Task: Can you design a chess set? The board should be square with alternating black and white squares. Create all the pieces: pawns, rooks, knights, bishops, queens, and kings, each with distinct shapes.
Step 4632:
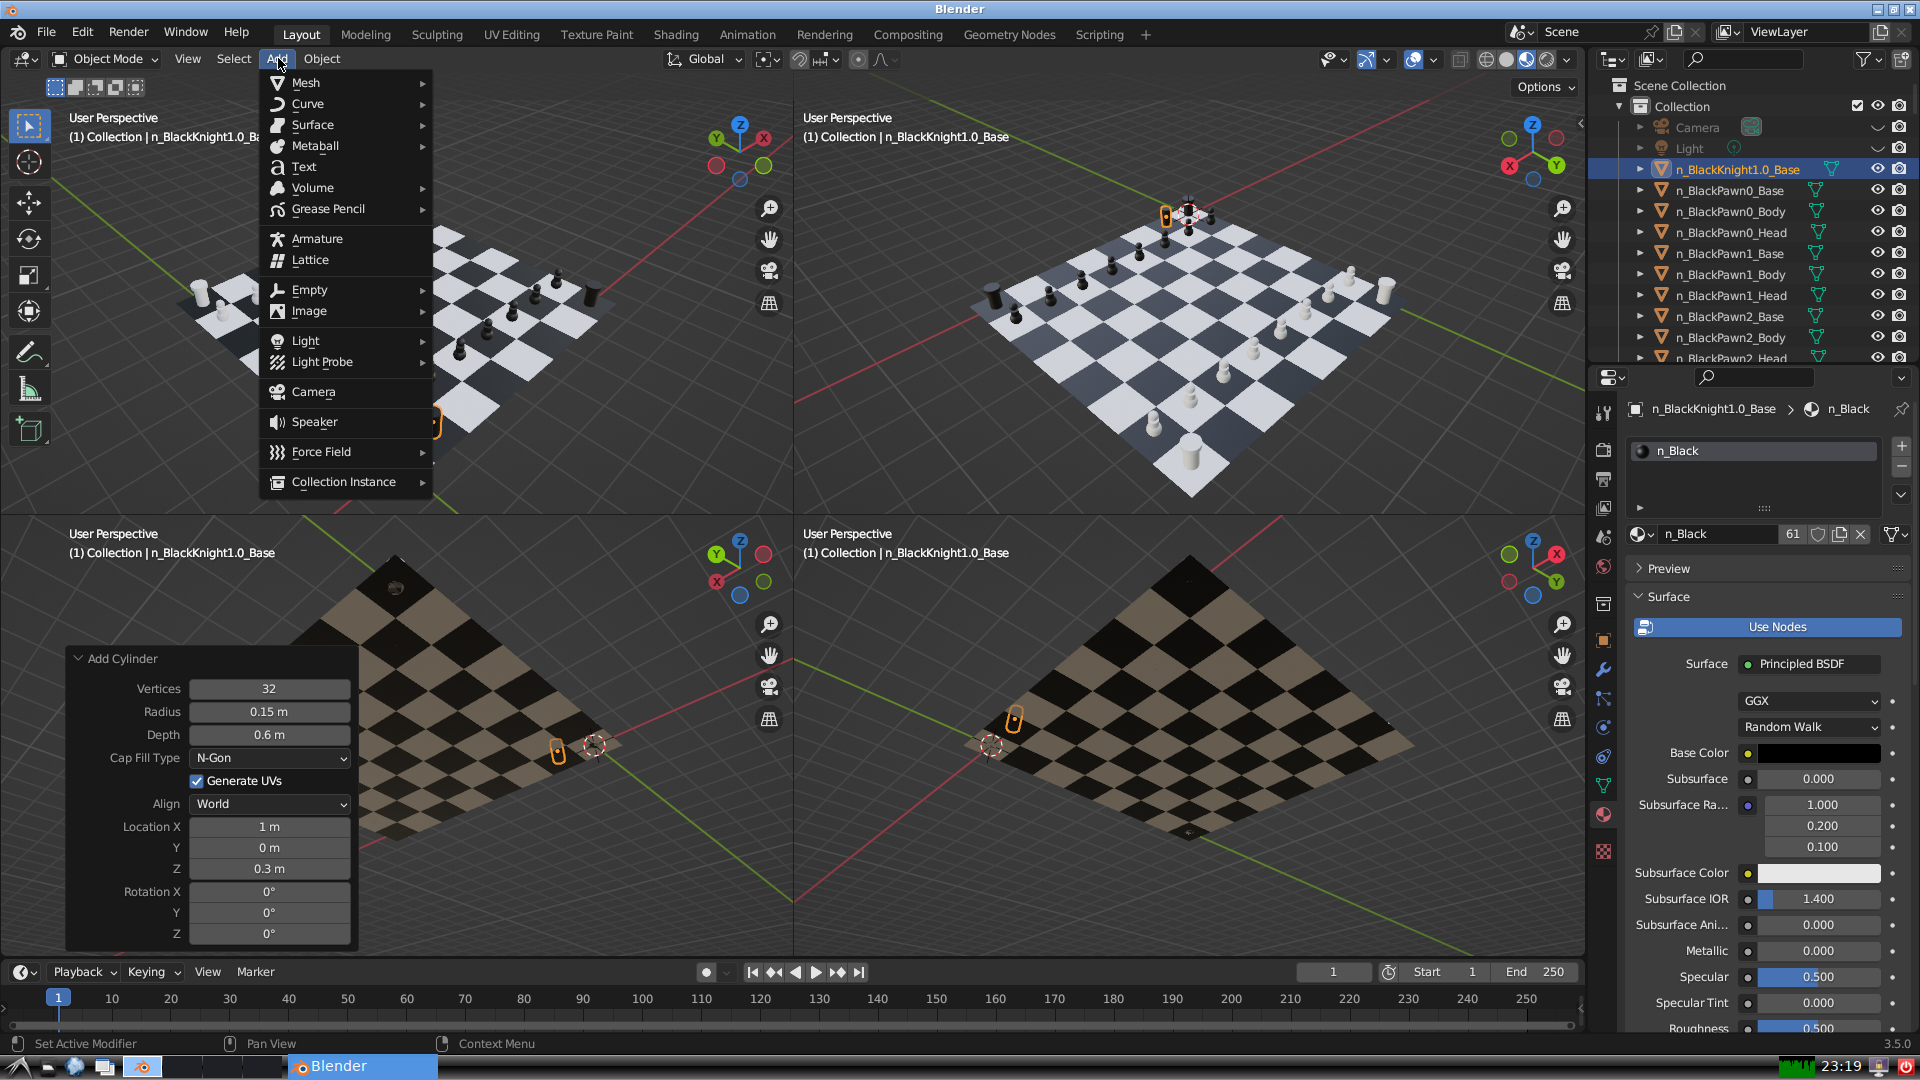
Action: {"mouse_move": [304, 82]}